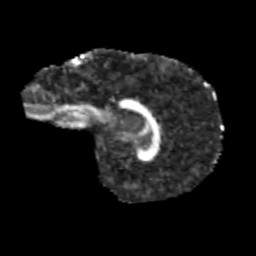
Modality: FA
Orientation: sagittal
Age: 10
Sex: male
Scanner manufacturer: siemens
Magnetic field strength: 3 T
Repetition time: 3.8 s
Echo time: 0.07 s